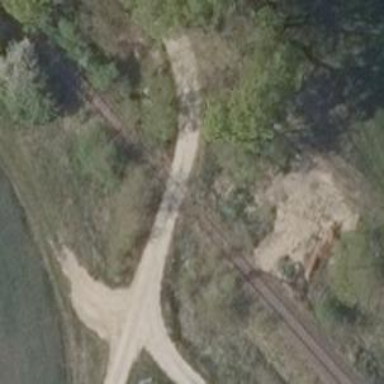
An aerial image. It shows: Level crossing along the railway.